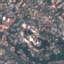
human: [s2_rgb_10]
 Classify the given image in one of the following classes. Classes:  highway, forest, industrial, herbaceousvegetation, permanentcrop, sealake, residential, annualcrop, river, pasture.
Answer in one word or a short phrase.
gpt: Residential